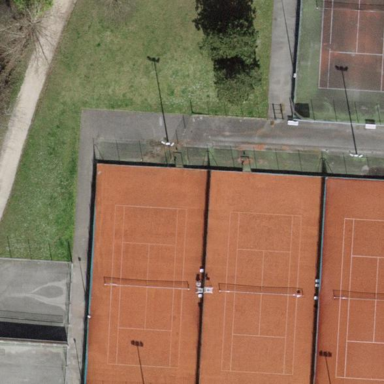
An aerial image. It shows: Tennis court in leisure pitch.